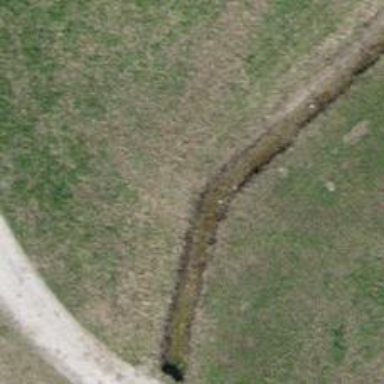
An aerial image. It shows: Ditch serving as waterway.